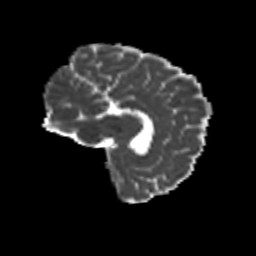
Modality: MD
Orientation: sagittal
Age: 19
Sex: male
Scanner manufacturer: siemens
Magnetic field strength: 3 T
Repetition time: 8.6 s
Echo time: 0.095 s